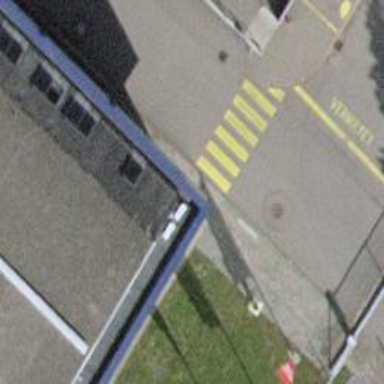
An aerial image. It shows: Zebra crossing on the road.